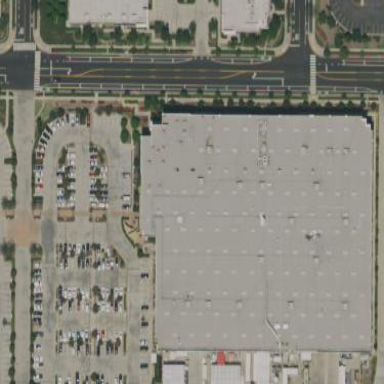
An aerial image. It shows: Commercial building.